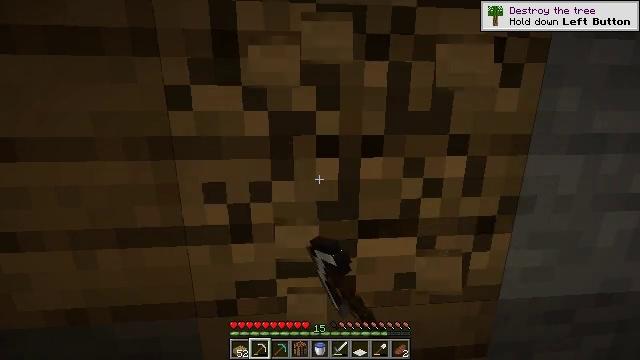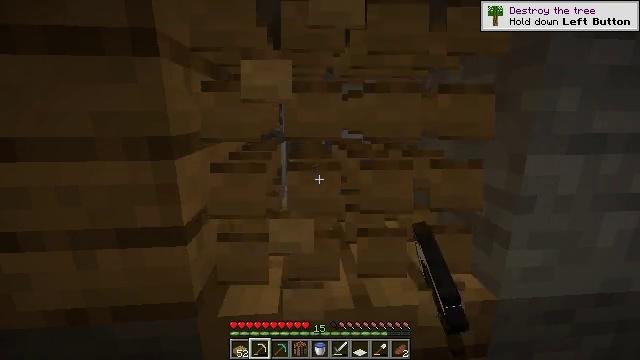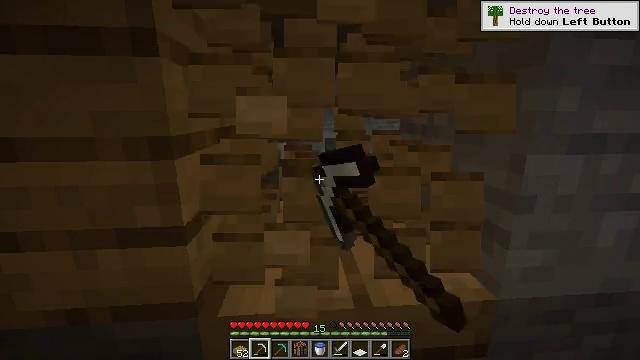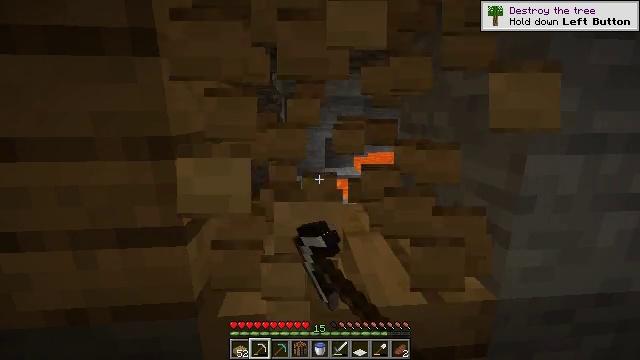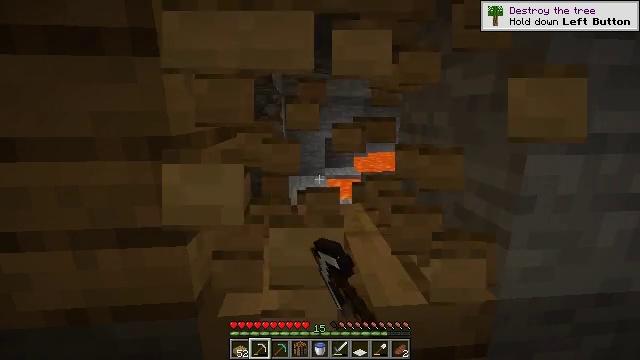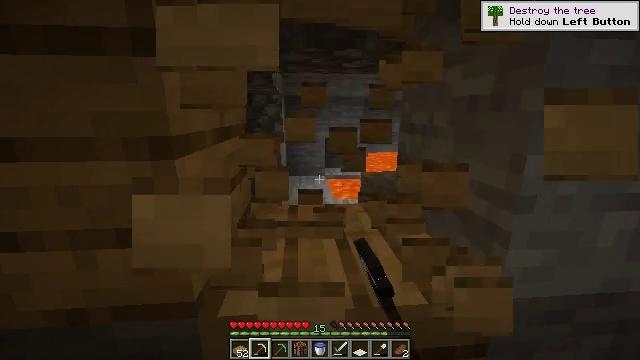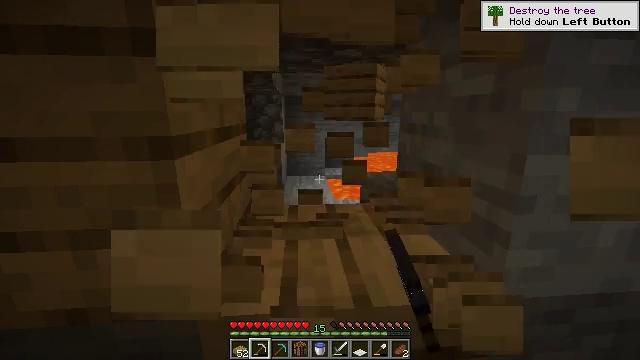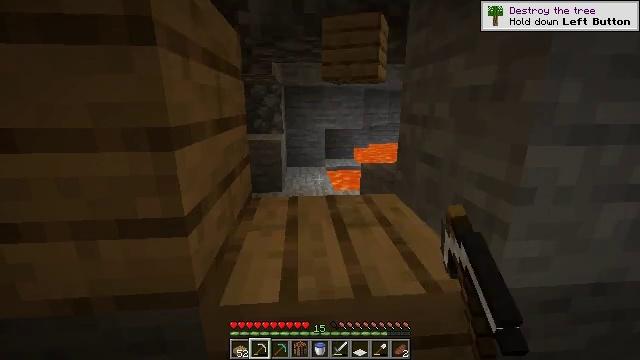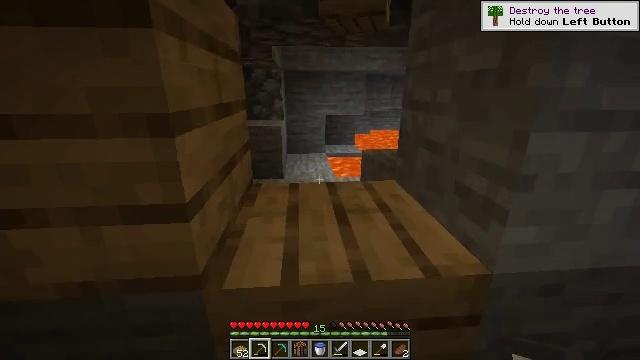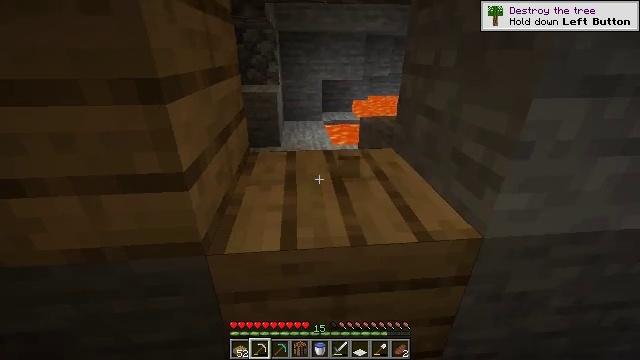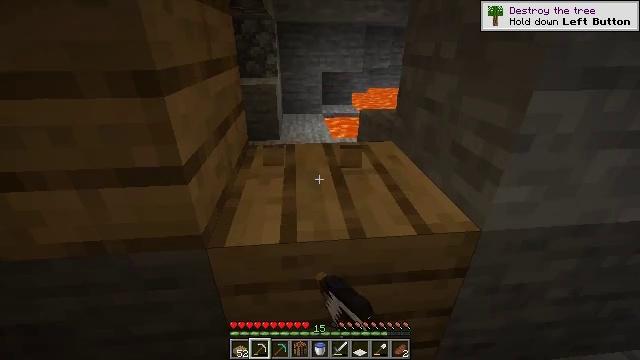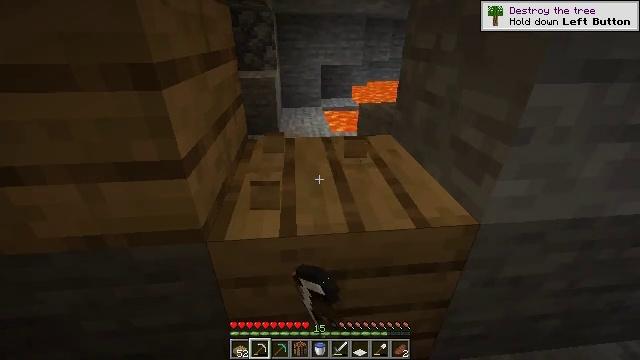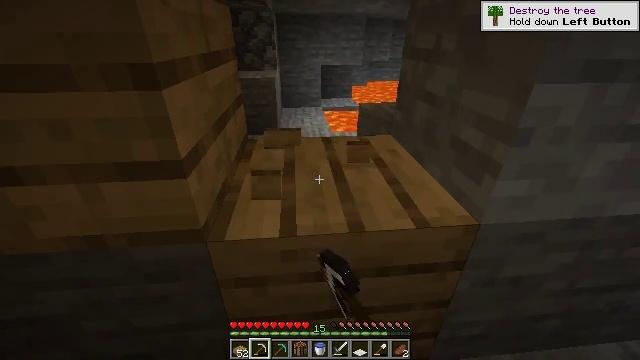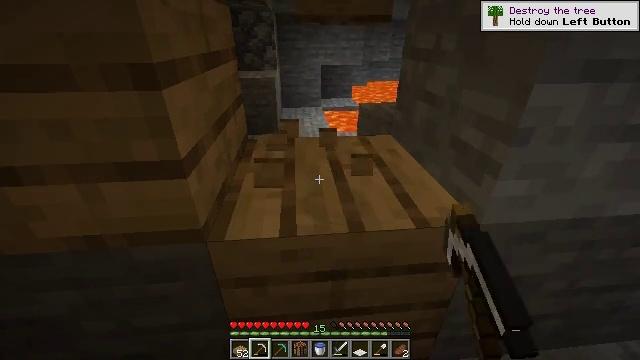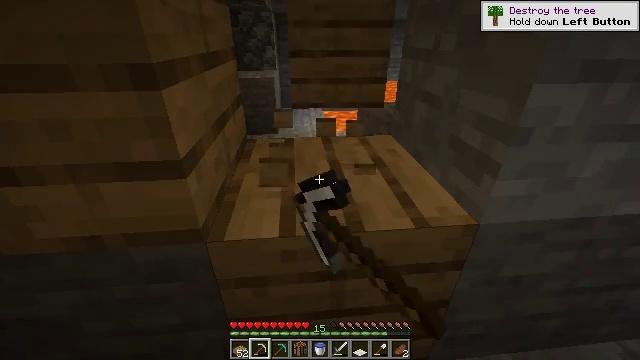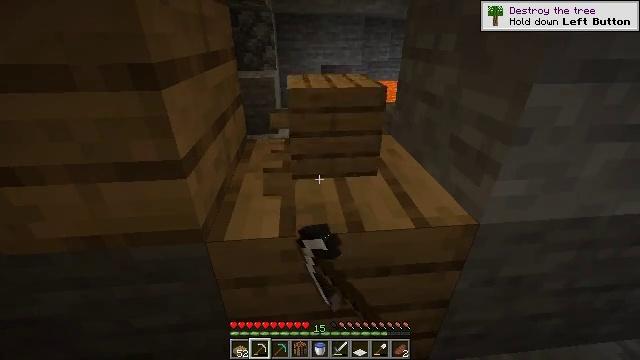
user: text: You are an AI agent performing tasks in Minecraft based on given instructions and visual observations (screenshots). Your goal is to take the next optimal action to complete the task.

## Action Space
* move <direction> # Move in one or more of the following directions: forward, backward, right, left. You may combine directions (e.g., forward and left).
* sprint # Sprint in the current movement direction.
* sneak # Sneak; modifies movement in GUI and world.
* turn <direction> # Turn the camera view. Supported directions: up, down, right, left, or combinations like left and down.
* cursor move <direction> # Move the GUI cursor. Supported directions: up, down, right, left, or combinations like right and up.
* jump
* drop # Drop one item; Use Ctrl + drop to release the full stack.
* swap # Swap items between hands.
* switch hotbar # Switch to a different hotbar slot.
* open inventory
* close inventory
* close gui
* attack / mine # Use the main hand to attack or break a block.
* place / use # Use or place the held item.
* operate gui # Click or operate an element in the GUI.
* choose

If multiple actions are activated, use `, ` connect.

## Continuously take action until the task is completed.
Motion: motion action
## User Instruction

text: Collect the oak planks from the structure.
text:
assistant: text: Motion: attack / mine
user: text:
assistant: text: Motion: attack / mine
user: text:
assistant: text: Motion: attack / mine
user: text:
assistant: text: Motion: attack / mine
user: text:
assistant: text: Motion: attack / mine
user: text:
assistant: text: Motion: attack / mine
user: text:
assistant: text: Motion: turn down, attack / mine
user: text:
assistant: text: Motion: turn down, attack / mine
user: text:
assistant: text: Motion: turn down, attack / mine
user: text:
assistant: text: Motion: turn down, attack / mine
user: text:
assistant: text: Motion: turn down, attack / mine
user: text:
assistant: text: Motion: attack / mine
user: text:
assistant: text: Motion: attack / mine
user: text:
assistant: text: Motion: attack / mine
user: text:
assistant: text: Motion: attack / mine
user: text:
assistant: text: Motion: attack / mine
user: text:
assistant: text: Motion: attack / mine
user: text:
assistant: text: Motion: attack / mine
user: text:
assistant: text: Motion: attack / mine
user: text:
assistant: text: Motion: attack / mine
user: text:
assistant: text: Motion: attack / mine
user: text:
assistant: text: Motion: attack / mine
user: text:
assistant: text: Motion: attack / mine
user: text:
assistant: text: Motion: attack / mine
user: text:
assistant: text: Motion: attack / mine
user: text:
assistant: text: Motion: attack / mine
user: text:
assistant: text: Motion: attack / mine
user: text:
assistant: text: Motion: attack / mine
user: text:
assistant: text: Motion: attack / mine
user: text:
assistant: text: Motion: attack / mine